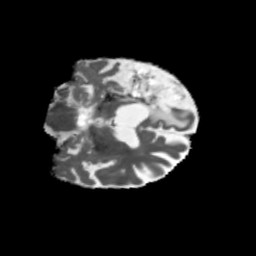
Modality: MD
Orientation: coronal
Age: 68
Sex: male
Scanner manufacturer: siemens
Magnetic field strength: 3 T
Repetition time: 5.47 s
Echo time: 0.0854 s